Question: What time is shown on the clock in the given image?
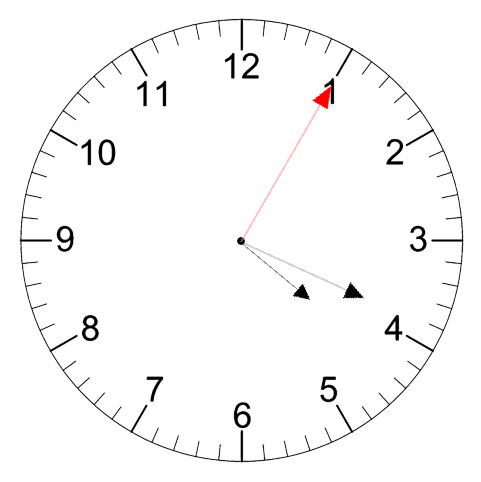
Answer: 04:19:05